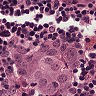
Metastatic tissue present: yes